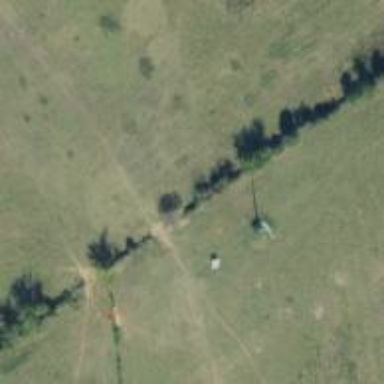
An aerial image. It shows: Power pole.